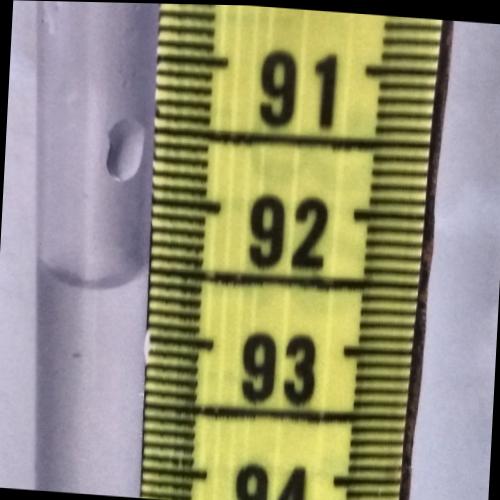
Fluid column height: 92.6 cm